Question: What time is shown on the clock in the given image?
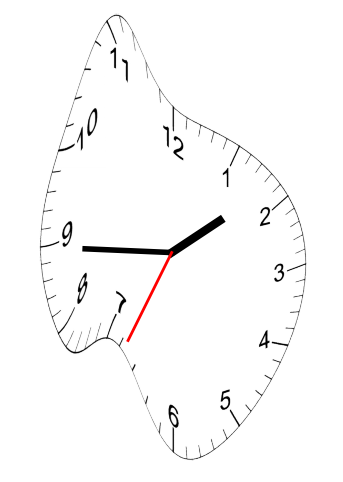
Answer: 01:44:34